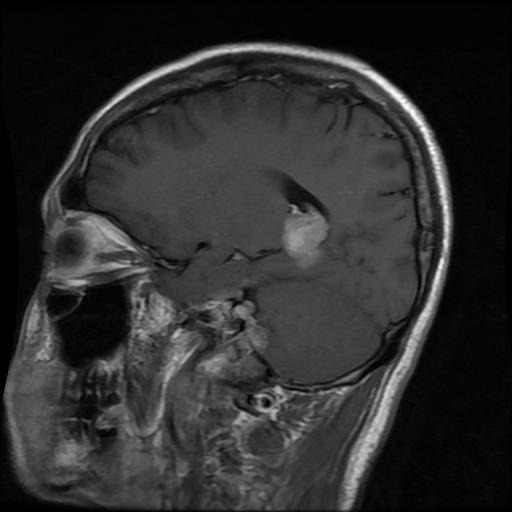
Label: meningioma